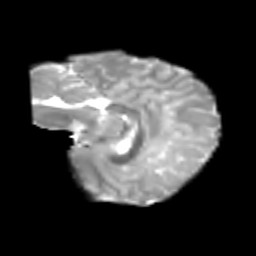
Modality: T2w
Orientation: sagittal
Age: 6
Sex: female
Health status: healthy